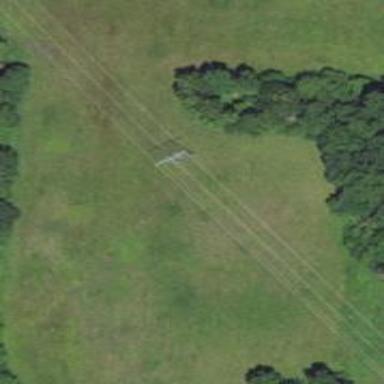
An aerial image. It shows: Power tower.